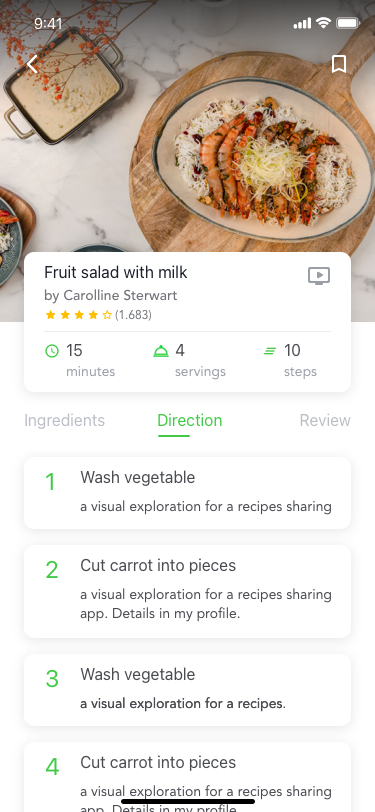
Text in this UI design:
Fruit salad with milk
15
Ingredients
Review
Direction
4
10
by Carolline Sterwart
(1.683)
minutes
servings
steps
a visual exploration for a recipes sharing
a visual exploration for a recipes sharing
app. Details in my profile.
a visual exploration for a recipes sharing
app. Details in my profile.
a visual exploration for a recipes.
1
2
3
4
Wash vegetable
Wash vegetable
Cut carrot into pieces
Cut carrot into pieces